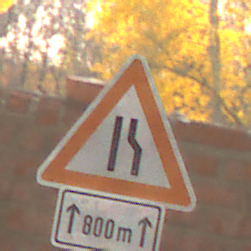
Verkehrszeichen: EinseitigVerengteFahrbahnRechts
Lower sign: LaengeEinerStrecke1
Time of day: SunriseSunset
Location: Roofed (Suburban)
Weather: Clear
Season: NotSpecified
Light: Natural